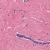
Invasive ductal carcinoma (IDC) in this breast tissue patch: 0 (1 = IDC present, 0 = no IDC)